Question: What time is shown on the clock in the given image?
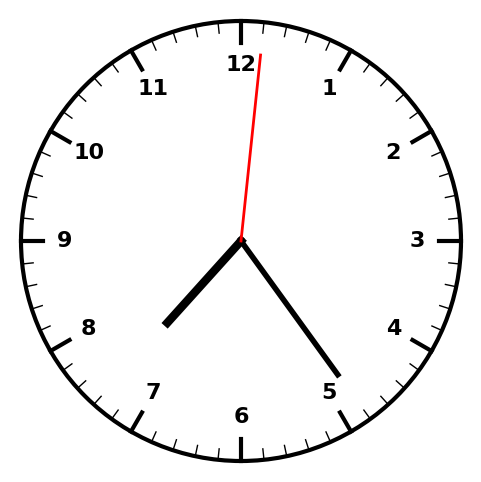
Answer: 07:24:01